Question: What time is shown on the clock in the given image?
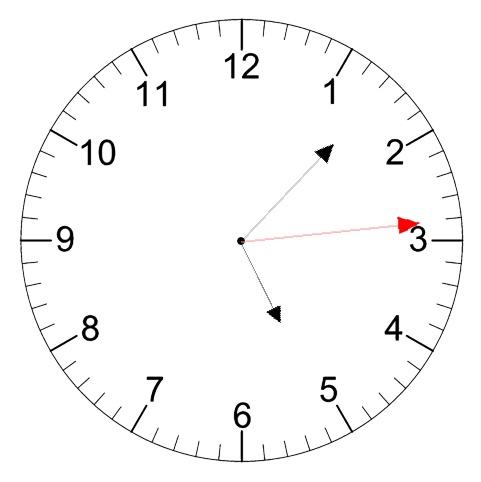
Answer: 05:07:14